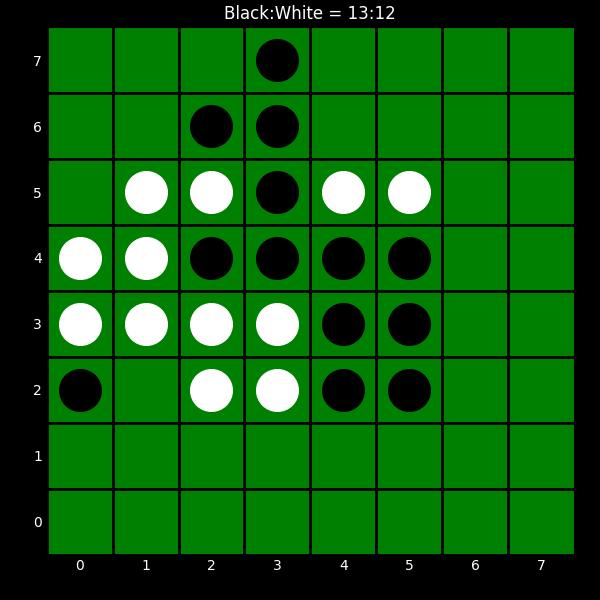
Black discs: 13
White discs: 12